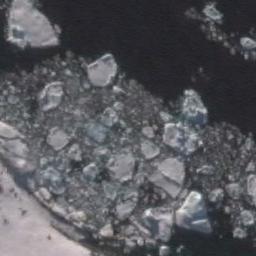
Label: sea_ice